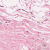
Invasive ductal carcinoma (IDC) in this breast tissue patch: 0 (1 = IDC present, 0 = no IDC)